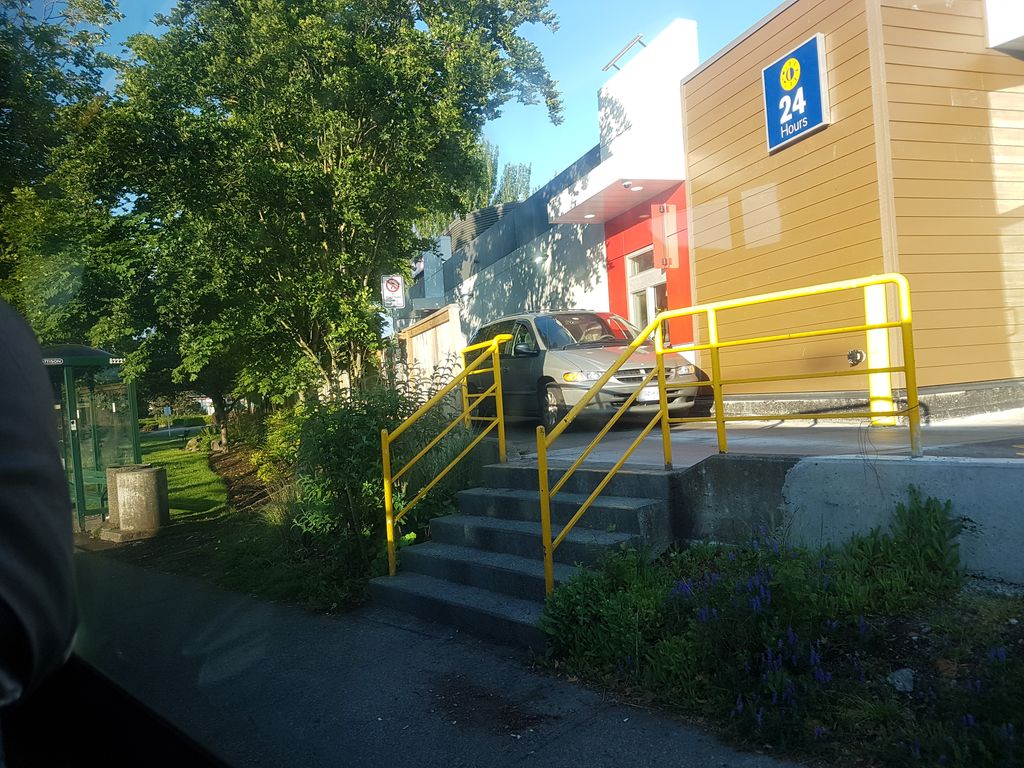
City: victoria